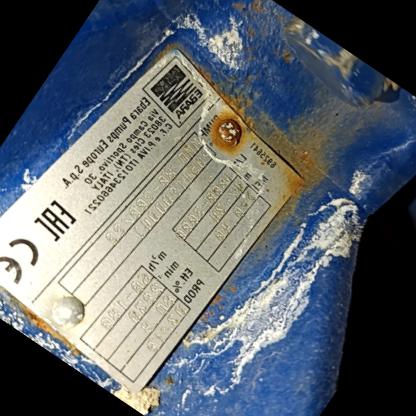
Klasa: tabliczka-znamionowa